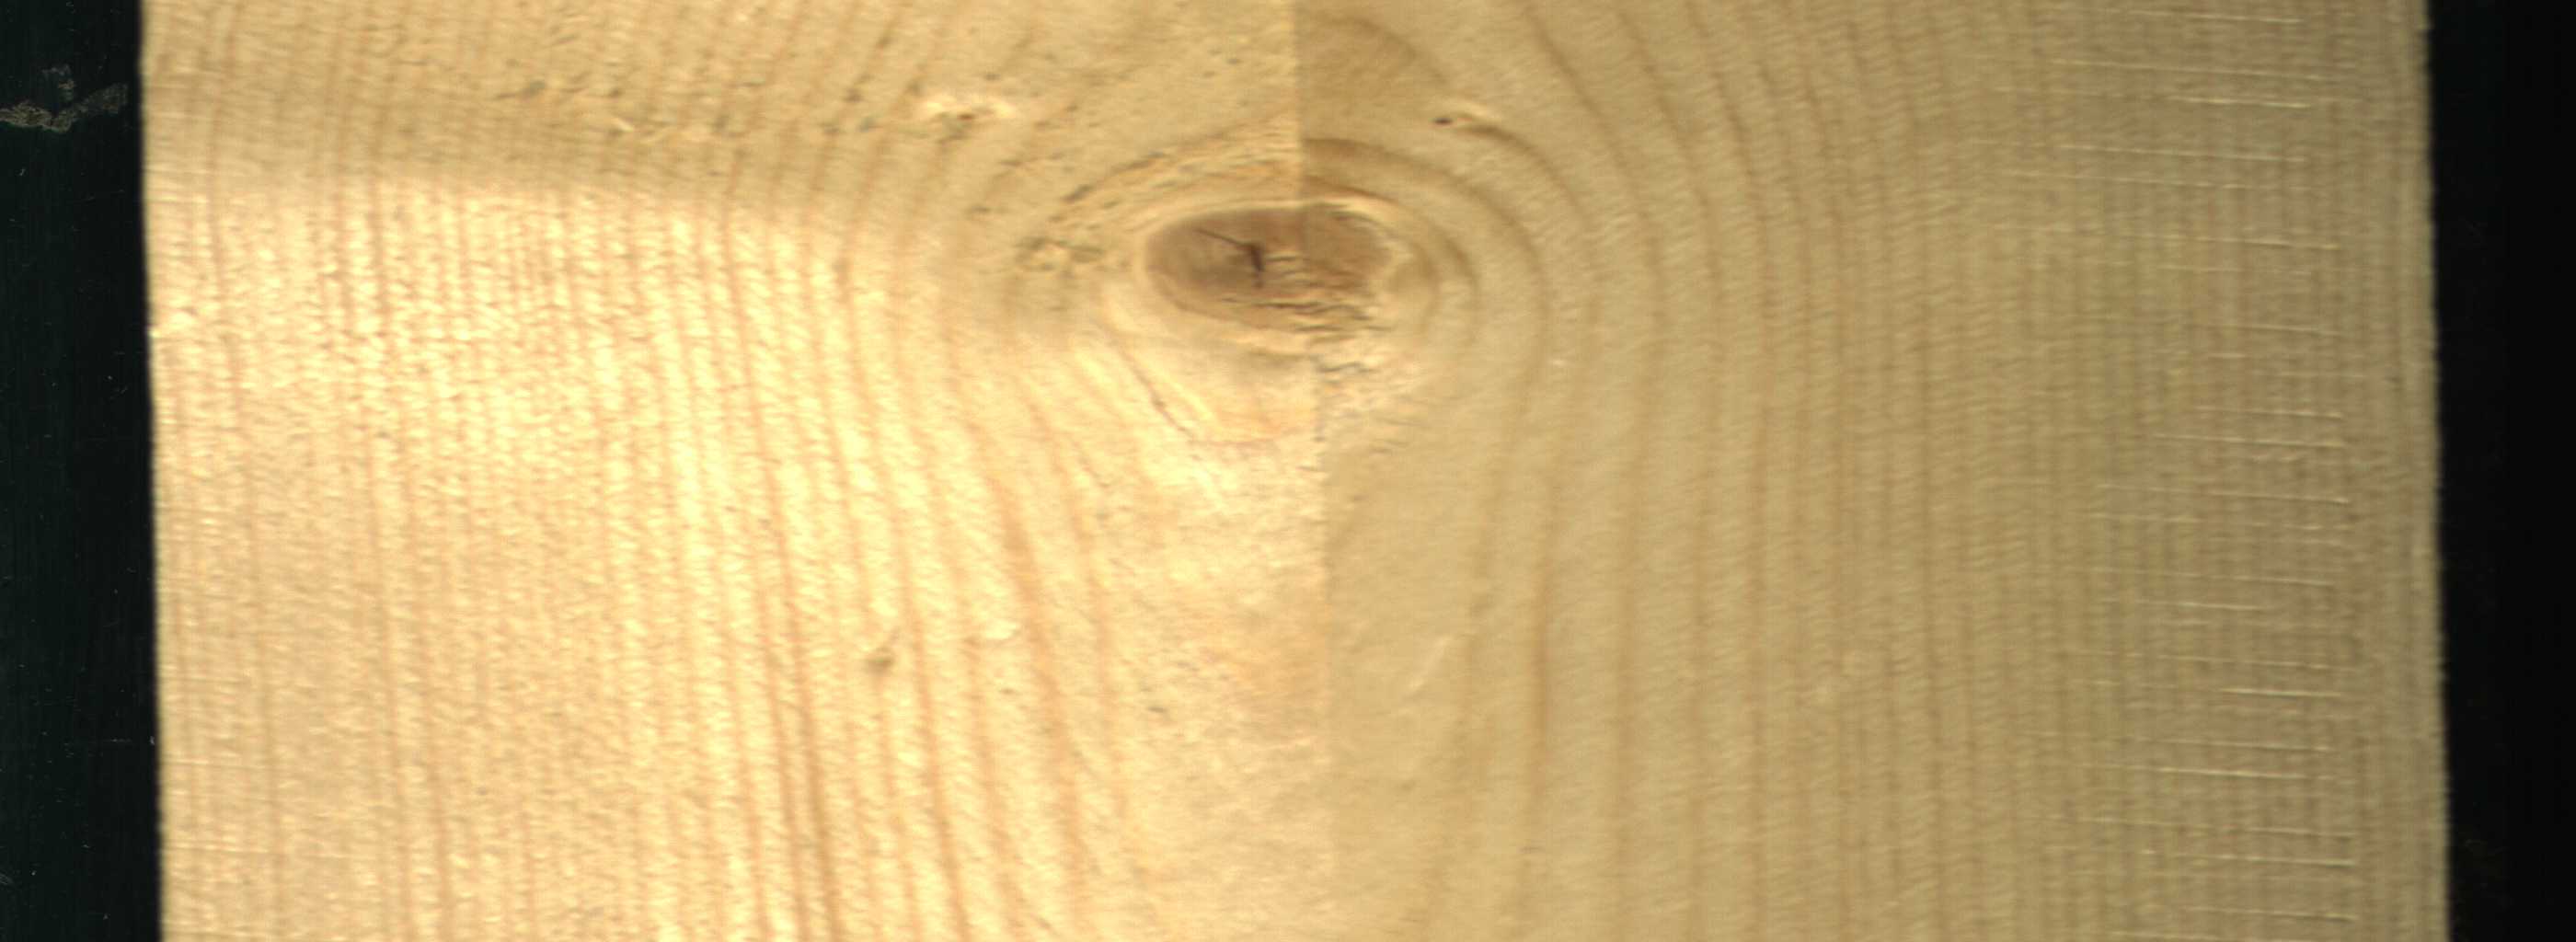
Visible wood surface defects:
Live_Knot